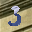
Label: 3